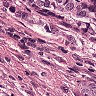
Metastatic tissue present: yes